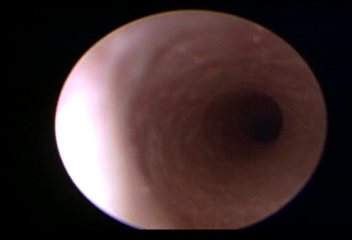
Modality: WLC
Class: Normal mucosa
Bladder cancer association: No